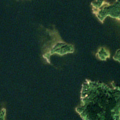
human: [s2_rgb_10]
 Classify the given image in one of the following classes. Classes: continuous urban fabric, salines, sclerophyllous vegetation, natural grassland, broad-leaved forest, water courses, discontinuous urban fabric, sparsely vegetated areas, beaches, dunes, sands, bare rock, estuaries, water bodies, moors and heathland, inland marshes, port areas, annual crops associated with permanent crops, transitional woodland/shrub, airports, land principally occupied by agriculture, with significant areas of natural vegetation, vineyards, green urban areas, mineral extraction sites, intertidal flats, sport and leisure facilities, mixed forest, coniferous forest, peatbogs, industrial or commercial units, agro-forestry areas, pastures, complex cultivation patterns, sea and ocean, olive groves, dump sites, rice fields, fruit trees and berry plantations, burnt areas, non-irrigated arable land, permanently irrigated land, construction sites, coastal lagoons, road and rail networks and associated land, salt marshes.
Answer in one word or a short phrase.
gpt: mixed forest, sea and ocean